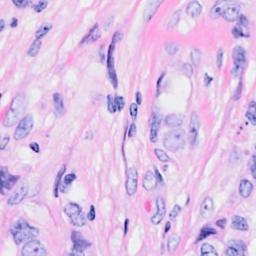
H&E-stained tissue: Breast